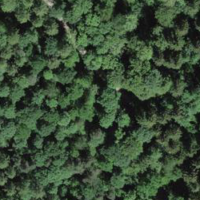
EUNIS habitat code: 41
Species observed at this site:
Lathraea squamaria